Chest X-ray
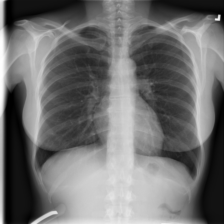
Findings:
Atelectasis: negative
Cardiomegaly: negative
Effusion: negative
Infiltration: negative
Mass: negative
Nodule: negative
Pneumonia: negative
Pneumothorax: negative
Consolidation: negative
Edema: negative
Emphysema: negative
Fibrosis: negative
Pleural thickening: negative
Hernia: negative